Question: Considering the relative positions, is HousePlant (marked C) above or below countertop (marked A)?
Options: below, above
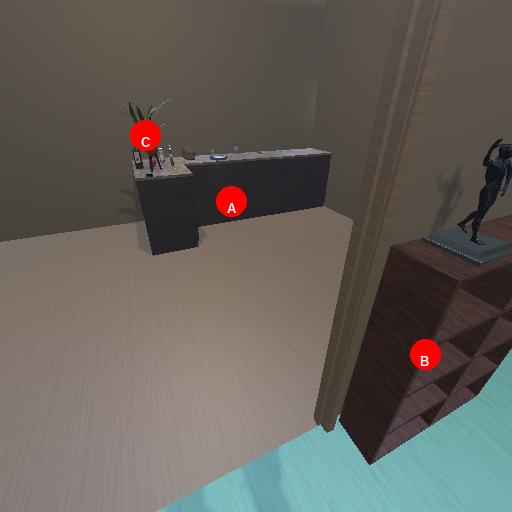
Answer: below